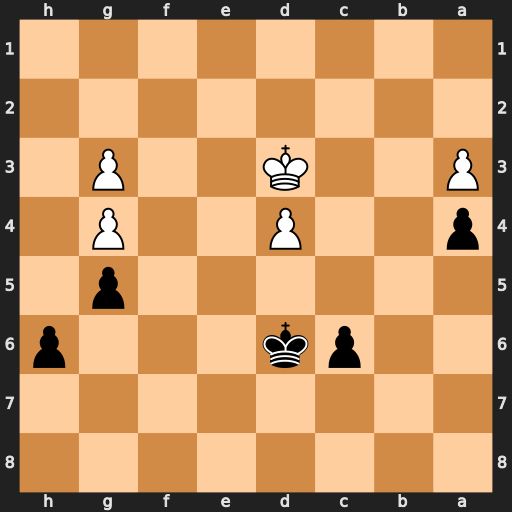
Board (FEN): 8/8/2pk3p/6p1/p2P2P1/P2K2P1/8/8
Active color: b
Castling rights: -
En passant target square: -
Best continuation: Kd5 Kc3 c5 dxc5 Kxc5